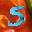
Label: 5